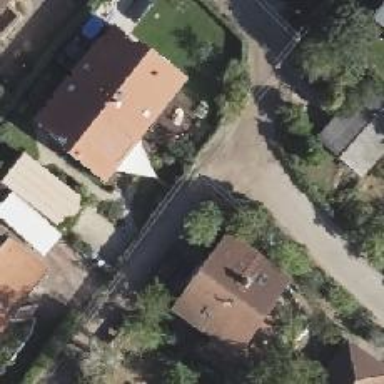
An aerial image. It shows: Residential road with dirt surface and grade 2 tracktype.